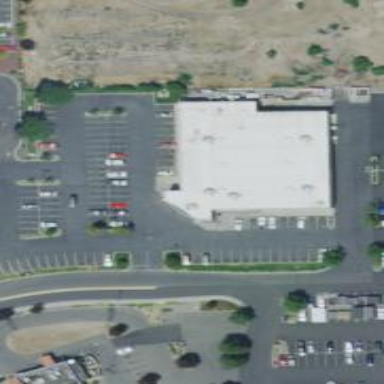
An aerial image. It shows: Supermarket located in building.